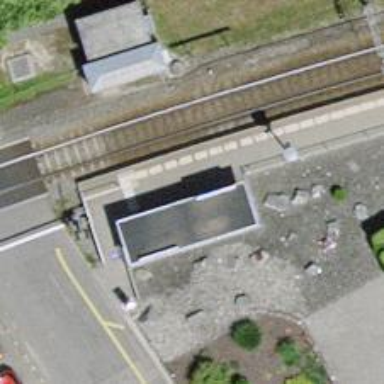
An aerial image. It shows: Railway halt.